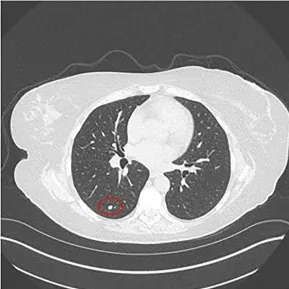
Computed tomography images of disseminated coccidioidomycosis lesions. And in April 2021.
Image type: radiology (ct)